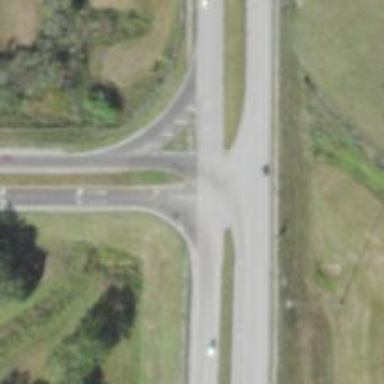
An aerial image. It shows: Unmarked road crossing.